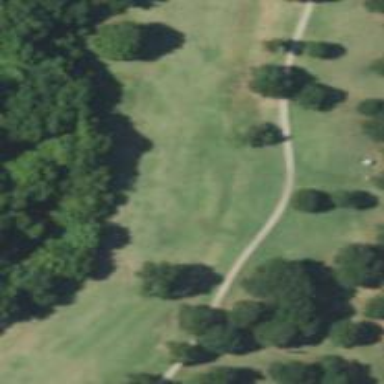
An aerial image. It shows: Golf hole.